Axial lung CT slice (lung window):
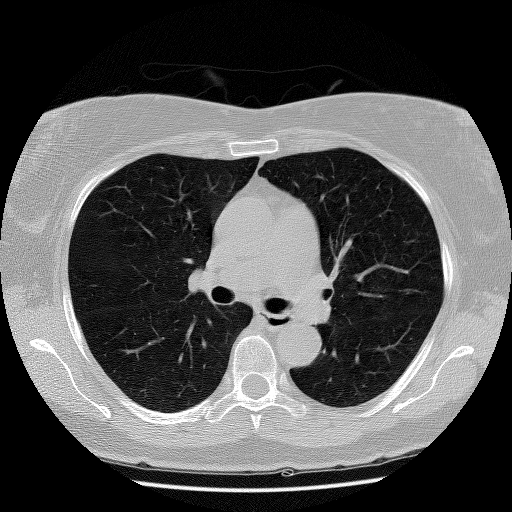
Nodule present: no